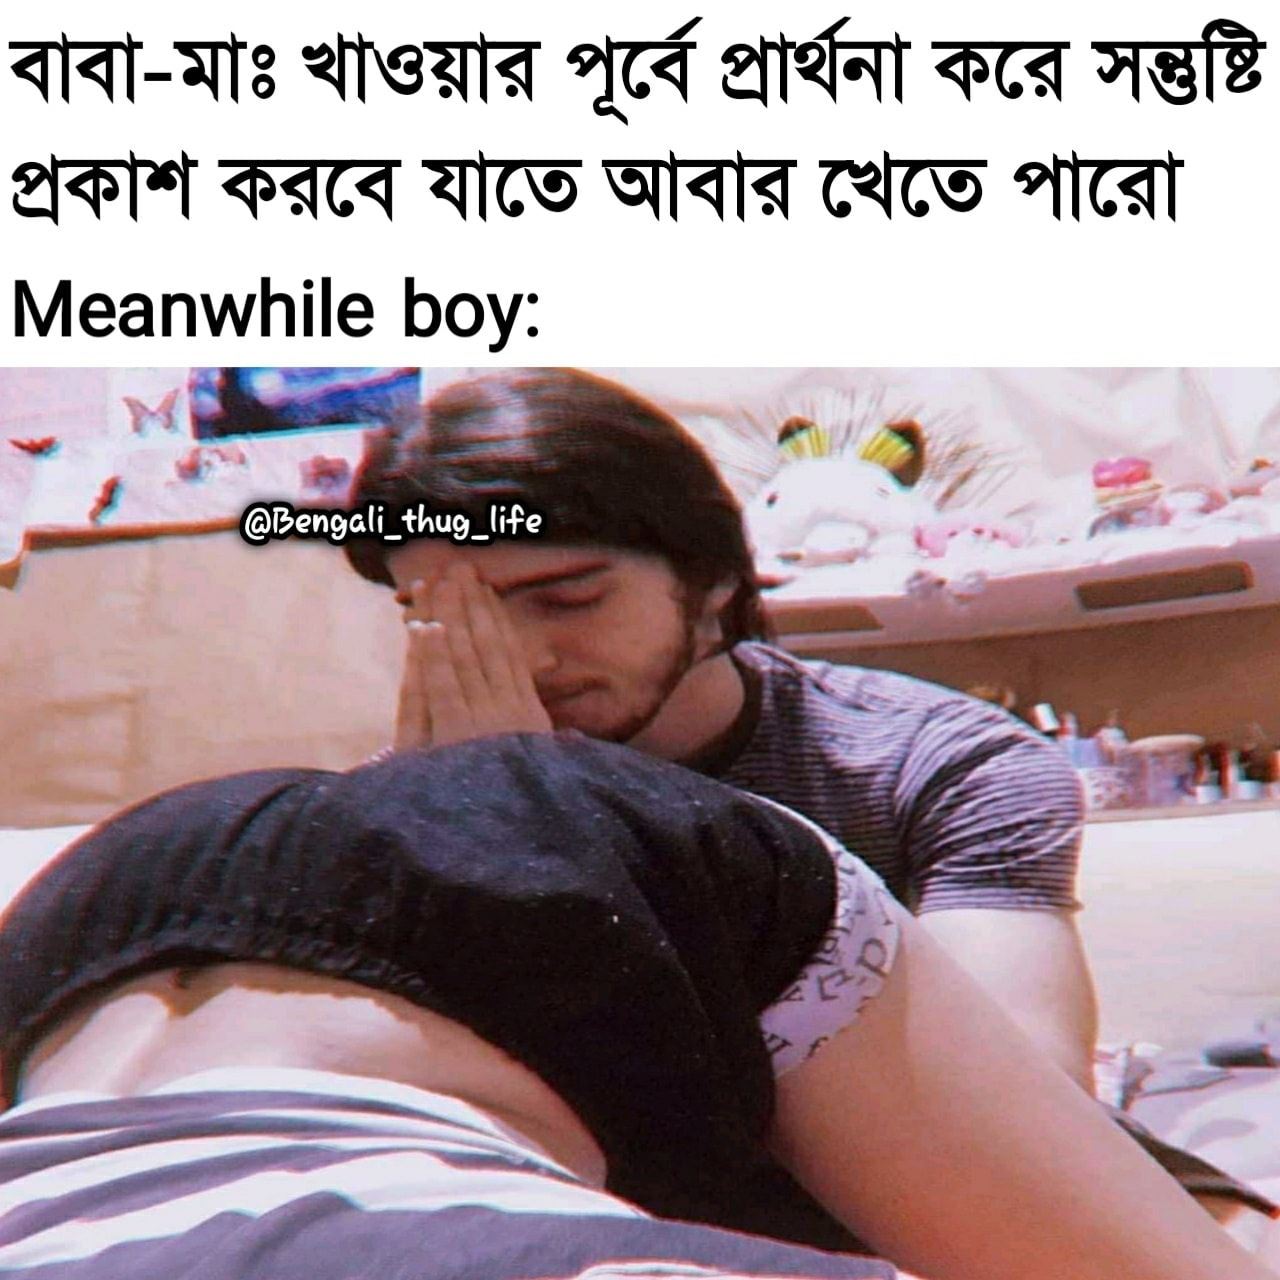
Caption: বাবা-মাঃ খাওয়ার পূর্বে প্রার্থনা কর সন্তুষ্টি প্রকাশ করবে যাতে আবার খেতে পারো      Meanwhile boy:
Label: hate